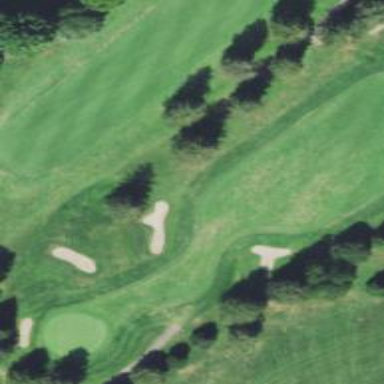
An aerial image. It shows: Golf hole.